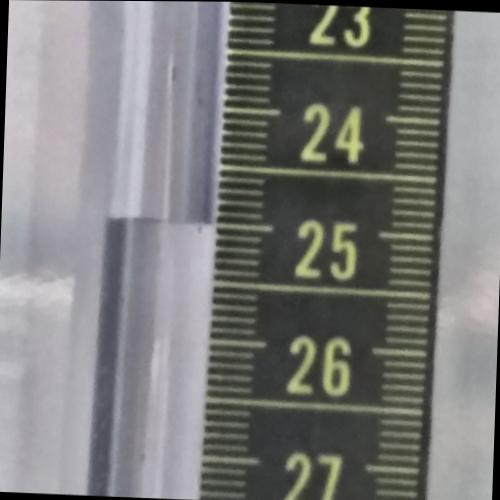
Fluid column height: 25.0 cm